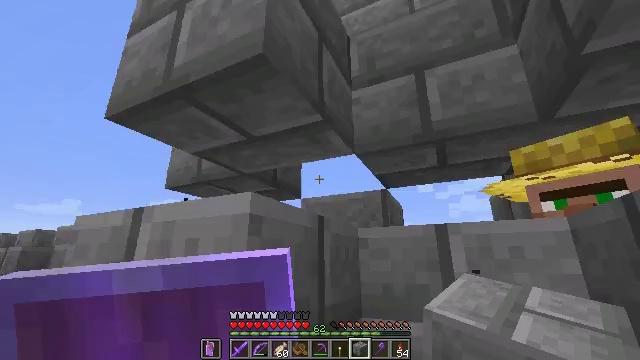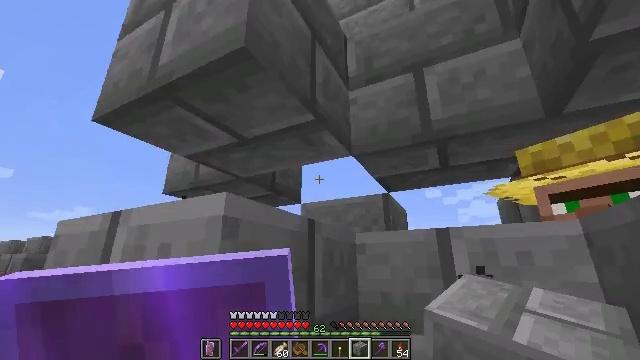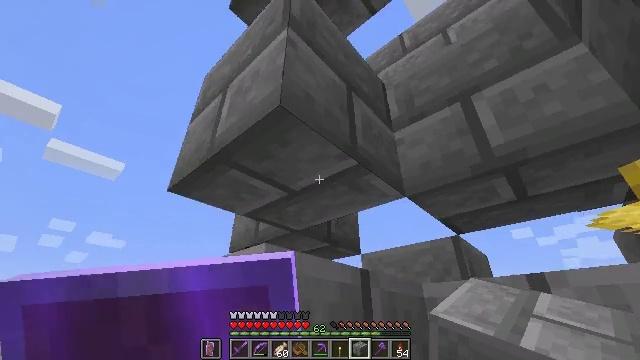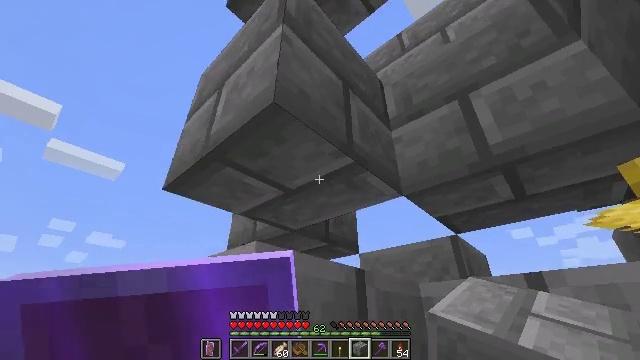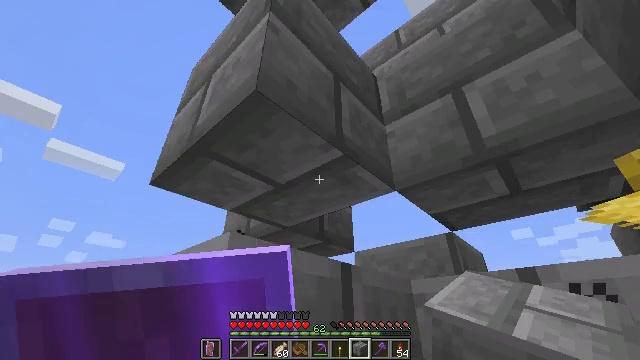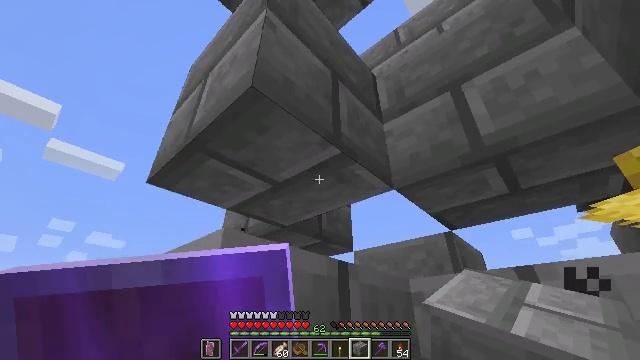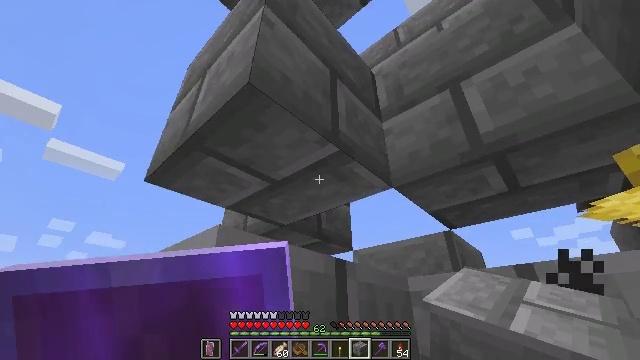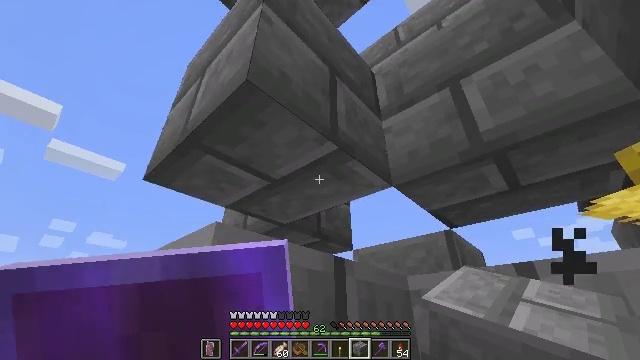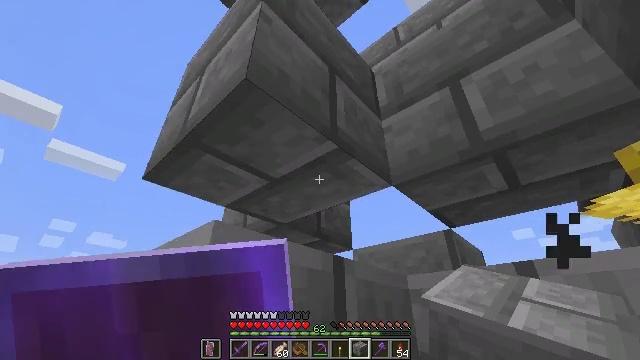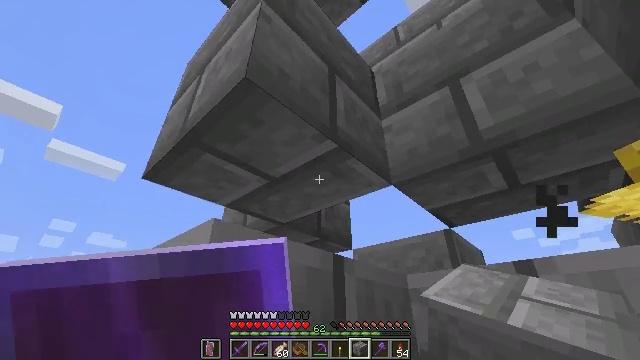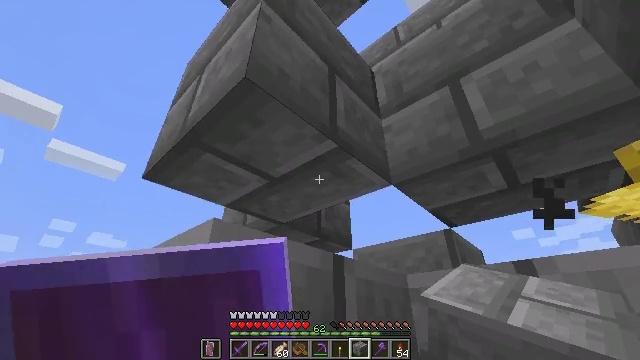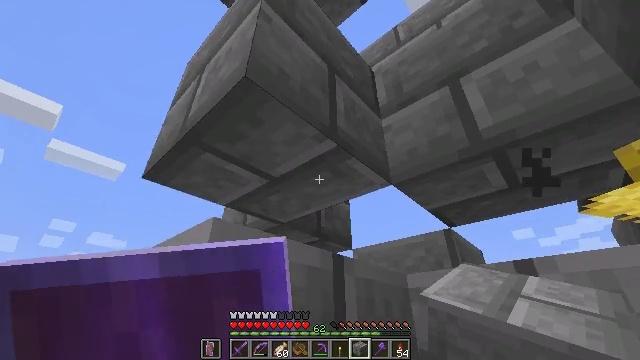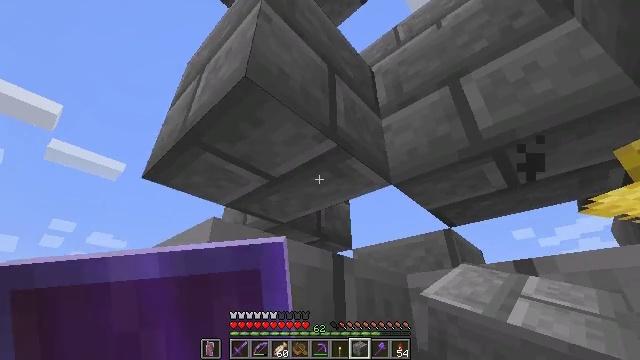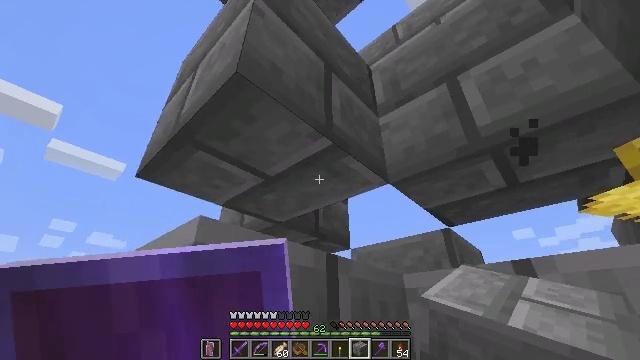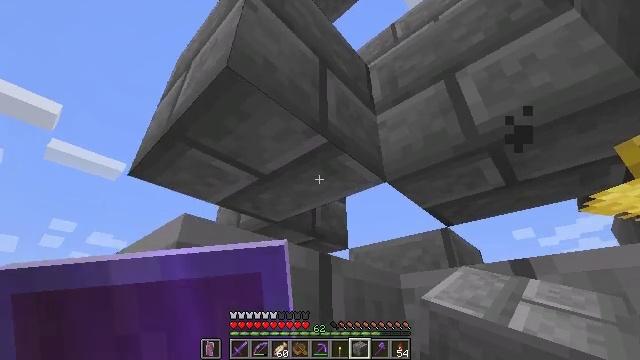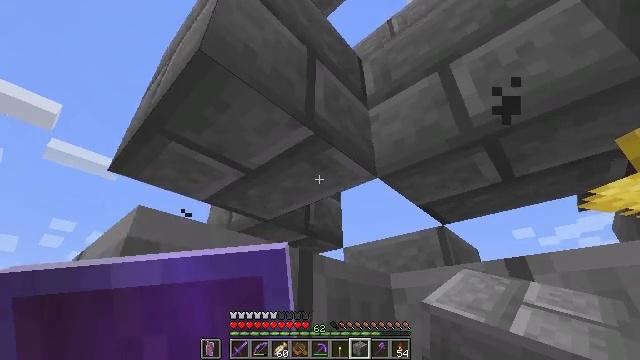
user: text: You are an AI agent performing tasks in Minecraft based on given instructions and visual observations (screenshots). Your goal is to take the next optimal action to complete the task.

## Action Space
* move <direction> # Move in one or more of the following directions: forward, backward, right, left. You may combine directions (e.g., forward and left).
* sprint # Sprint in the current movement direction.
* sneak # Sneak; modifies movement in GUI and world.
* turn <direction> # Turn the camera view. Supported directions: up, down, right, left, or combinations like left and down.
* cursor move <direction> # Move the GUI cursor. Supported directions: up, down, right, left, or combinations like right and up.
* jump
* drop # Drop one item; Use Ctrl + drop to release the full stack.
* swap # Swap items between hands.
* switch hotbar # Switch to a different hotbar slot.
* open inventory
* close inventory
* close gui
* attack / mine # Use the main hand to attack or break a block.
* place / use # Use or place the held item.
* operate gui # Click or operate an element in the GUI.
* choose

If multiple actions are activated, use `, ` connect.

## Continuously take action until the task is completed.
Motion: motion action
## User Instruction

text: Break the stone brick slab to recycle it.
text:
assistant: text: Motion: move forward and move right, sneak
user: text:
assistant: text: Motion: move forward and move right, sneak, turn left and up
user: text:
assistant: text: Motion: sneak
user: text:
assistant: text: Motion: sneak
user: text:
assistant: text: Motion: sneak
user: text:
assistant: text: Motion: sneak
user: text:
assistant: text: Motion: sneak
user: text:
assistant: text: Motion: sneak
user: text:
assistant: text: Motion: sneak
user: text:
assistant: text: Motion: sneak
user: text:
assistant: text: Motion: sneak
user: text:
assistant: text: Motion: sneak
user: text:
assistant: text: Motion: move forward and move right, sneak
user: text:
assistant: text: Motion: move forward and move right, sneak
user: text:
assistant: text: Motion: move forward and move right, sneak
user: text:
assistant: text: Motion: move forward and move right, sneak
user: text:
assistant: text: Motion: move forward and move right, sneak, turn left
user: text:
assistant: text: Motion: move forward and move right, sneak, turn left
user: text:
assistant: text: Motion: move forward and move right, sneak, turn left
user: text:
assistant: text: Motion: move forward and move right, sneak, turn left
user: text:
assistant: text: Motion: move forward and move right, sneak
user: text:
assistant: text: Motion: move forward and move right, sneak
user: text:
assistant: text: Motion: move right, sneak
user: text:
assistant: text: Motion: sneak
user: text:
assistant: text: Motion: sneak
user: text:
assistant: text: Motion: sneak
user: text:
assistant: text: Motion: sneak
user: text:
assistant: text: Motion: sneak
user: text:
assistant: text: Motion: sneak
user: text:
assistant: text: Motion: sneak